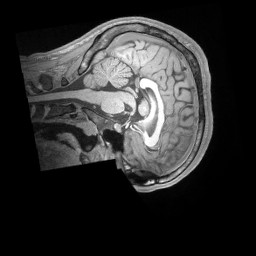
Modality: T1w
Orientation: sagittal
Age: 19
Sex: male
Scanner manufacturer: siemens
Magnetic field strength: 3 T
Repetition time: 2.53 s
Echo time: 0.00164 s